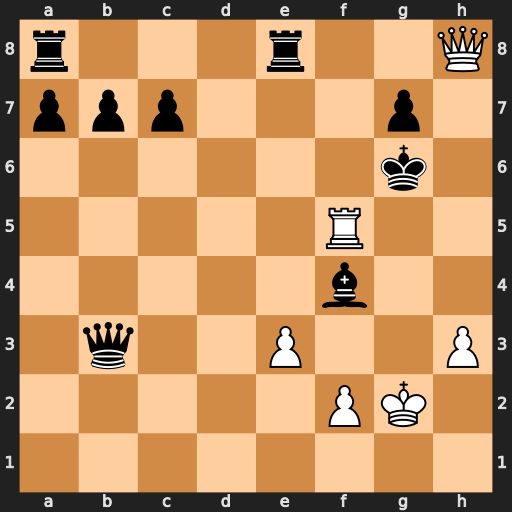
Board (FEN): r3r2Q/ppp3p1/6k1/5R2/5b2/1q2P2P/5PK1/8
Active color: w
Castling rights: -
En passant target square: -
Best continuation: Qh5#